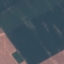
Label: AnnualCrop